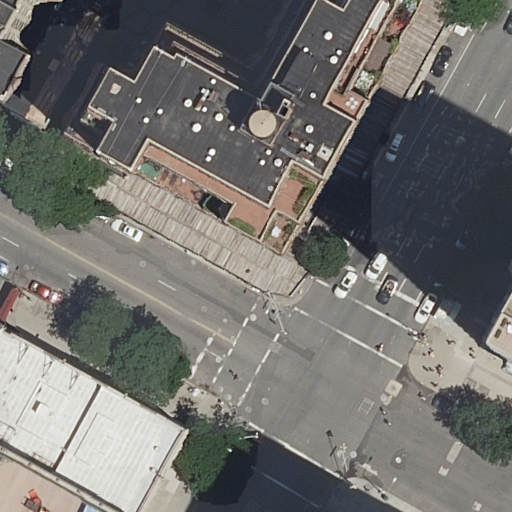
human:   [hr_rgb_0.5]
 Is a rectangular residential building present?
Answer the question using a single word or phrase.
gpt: yes

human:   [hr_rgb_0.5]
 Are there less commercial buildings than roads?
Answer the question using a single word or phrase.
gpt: yes

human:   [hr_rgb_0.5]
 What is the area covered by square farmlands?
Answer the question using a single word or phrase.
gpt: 0m2

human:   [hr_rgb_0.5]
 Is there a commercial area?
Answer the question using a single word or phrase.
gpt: no

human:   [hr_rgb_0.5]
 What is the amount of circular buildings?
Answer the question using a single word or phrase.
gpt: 0

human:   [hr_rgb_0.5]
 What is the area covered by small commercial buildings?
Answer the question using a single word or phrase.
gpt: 0m2

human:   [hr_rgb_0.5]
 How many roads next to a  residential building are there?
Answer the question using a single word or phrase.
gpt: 3

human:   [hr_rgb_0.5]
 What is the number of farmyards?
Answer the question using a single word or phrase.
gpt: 0

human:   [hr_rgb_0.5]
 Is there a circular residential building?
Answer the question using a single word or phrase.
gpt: no

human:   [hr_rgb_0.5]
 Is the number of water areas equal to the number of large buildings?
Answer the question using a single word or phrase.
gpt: no

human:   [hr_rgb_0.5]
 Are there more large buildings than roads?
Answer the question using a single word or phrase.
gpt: no

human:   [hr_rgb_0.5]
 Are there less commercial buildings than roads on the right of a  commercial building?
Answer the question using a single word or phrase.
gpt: no

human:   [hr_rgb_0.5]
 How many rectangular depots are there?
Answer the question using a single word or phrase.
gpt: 0

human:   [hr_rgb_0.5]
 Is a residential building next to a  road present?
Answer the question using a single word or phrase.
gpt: yes

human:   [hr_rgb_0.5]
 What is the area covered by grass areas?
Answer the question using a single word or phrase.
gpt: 0m2

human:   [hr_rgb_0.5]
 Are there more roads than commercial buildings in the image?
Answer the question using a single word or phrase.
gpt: yes

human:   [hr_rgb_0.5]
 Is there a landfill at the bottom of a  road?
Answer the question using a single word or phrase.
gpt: no

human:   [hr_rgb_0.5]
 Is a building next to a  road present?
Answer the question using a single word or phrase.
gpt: yes

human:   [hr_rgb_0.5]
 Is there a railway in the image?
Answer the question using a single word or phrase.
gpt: no

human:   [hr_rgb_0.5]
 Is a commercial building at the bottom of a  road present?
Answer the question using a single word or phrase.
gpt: no

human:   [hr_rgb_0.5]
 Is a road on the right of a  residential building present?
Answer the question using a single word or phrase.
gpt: yes

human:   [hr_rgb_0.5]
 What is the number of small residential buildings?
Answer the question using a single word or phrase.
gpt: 1

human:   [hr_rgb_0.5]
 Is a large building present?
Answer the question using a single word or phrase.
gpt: yes

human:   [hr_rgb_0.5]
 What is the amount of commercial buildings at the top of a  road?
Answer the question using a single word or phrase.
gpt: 0

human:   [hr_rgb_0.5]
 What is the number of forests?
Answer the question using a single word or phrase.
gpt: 0

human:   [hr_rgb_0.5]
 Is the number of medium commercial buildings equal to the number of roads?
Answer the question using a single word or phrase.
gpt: no

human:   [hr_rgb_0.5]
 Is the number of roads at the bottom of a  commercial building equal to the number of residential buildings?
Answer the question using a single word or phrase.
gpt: no

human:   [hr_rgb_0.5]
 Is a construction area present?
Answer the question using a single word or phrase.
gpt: no

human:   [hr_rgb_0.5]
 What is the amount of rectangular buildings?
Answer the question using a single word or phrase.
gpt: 3

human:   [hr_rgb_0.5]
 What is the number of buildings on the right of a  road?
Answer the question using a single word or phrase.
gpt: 1

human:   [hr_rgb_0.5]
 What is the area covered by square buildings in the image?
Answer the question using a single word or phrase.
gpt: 0m2

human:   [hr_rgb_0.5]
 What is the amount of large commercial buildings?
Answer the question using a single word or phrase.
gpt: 0

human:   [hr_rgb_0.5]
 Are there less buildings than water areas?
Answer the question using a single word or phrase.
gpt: no

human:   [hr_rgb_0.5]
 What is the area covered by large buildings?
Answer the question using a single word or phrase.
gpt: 1873m2

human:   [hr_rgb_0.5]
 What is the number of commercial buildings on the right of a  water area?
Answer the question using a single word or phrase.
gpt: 0

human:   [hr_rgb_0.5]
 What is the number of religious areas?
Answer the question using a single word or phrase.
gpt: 0

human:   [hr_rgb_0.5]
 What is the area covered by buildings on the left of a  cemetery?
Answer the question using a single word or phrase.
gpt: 0m2